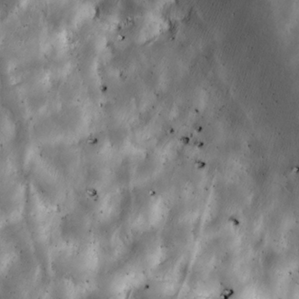
Label: non_frost